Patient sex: F
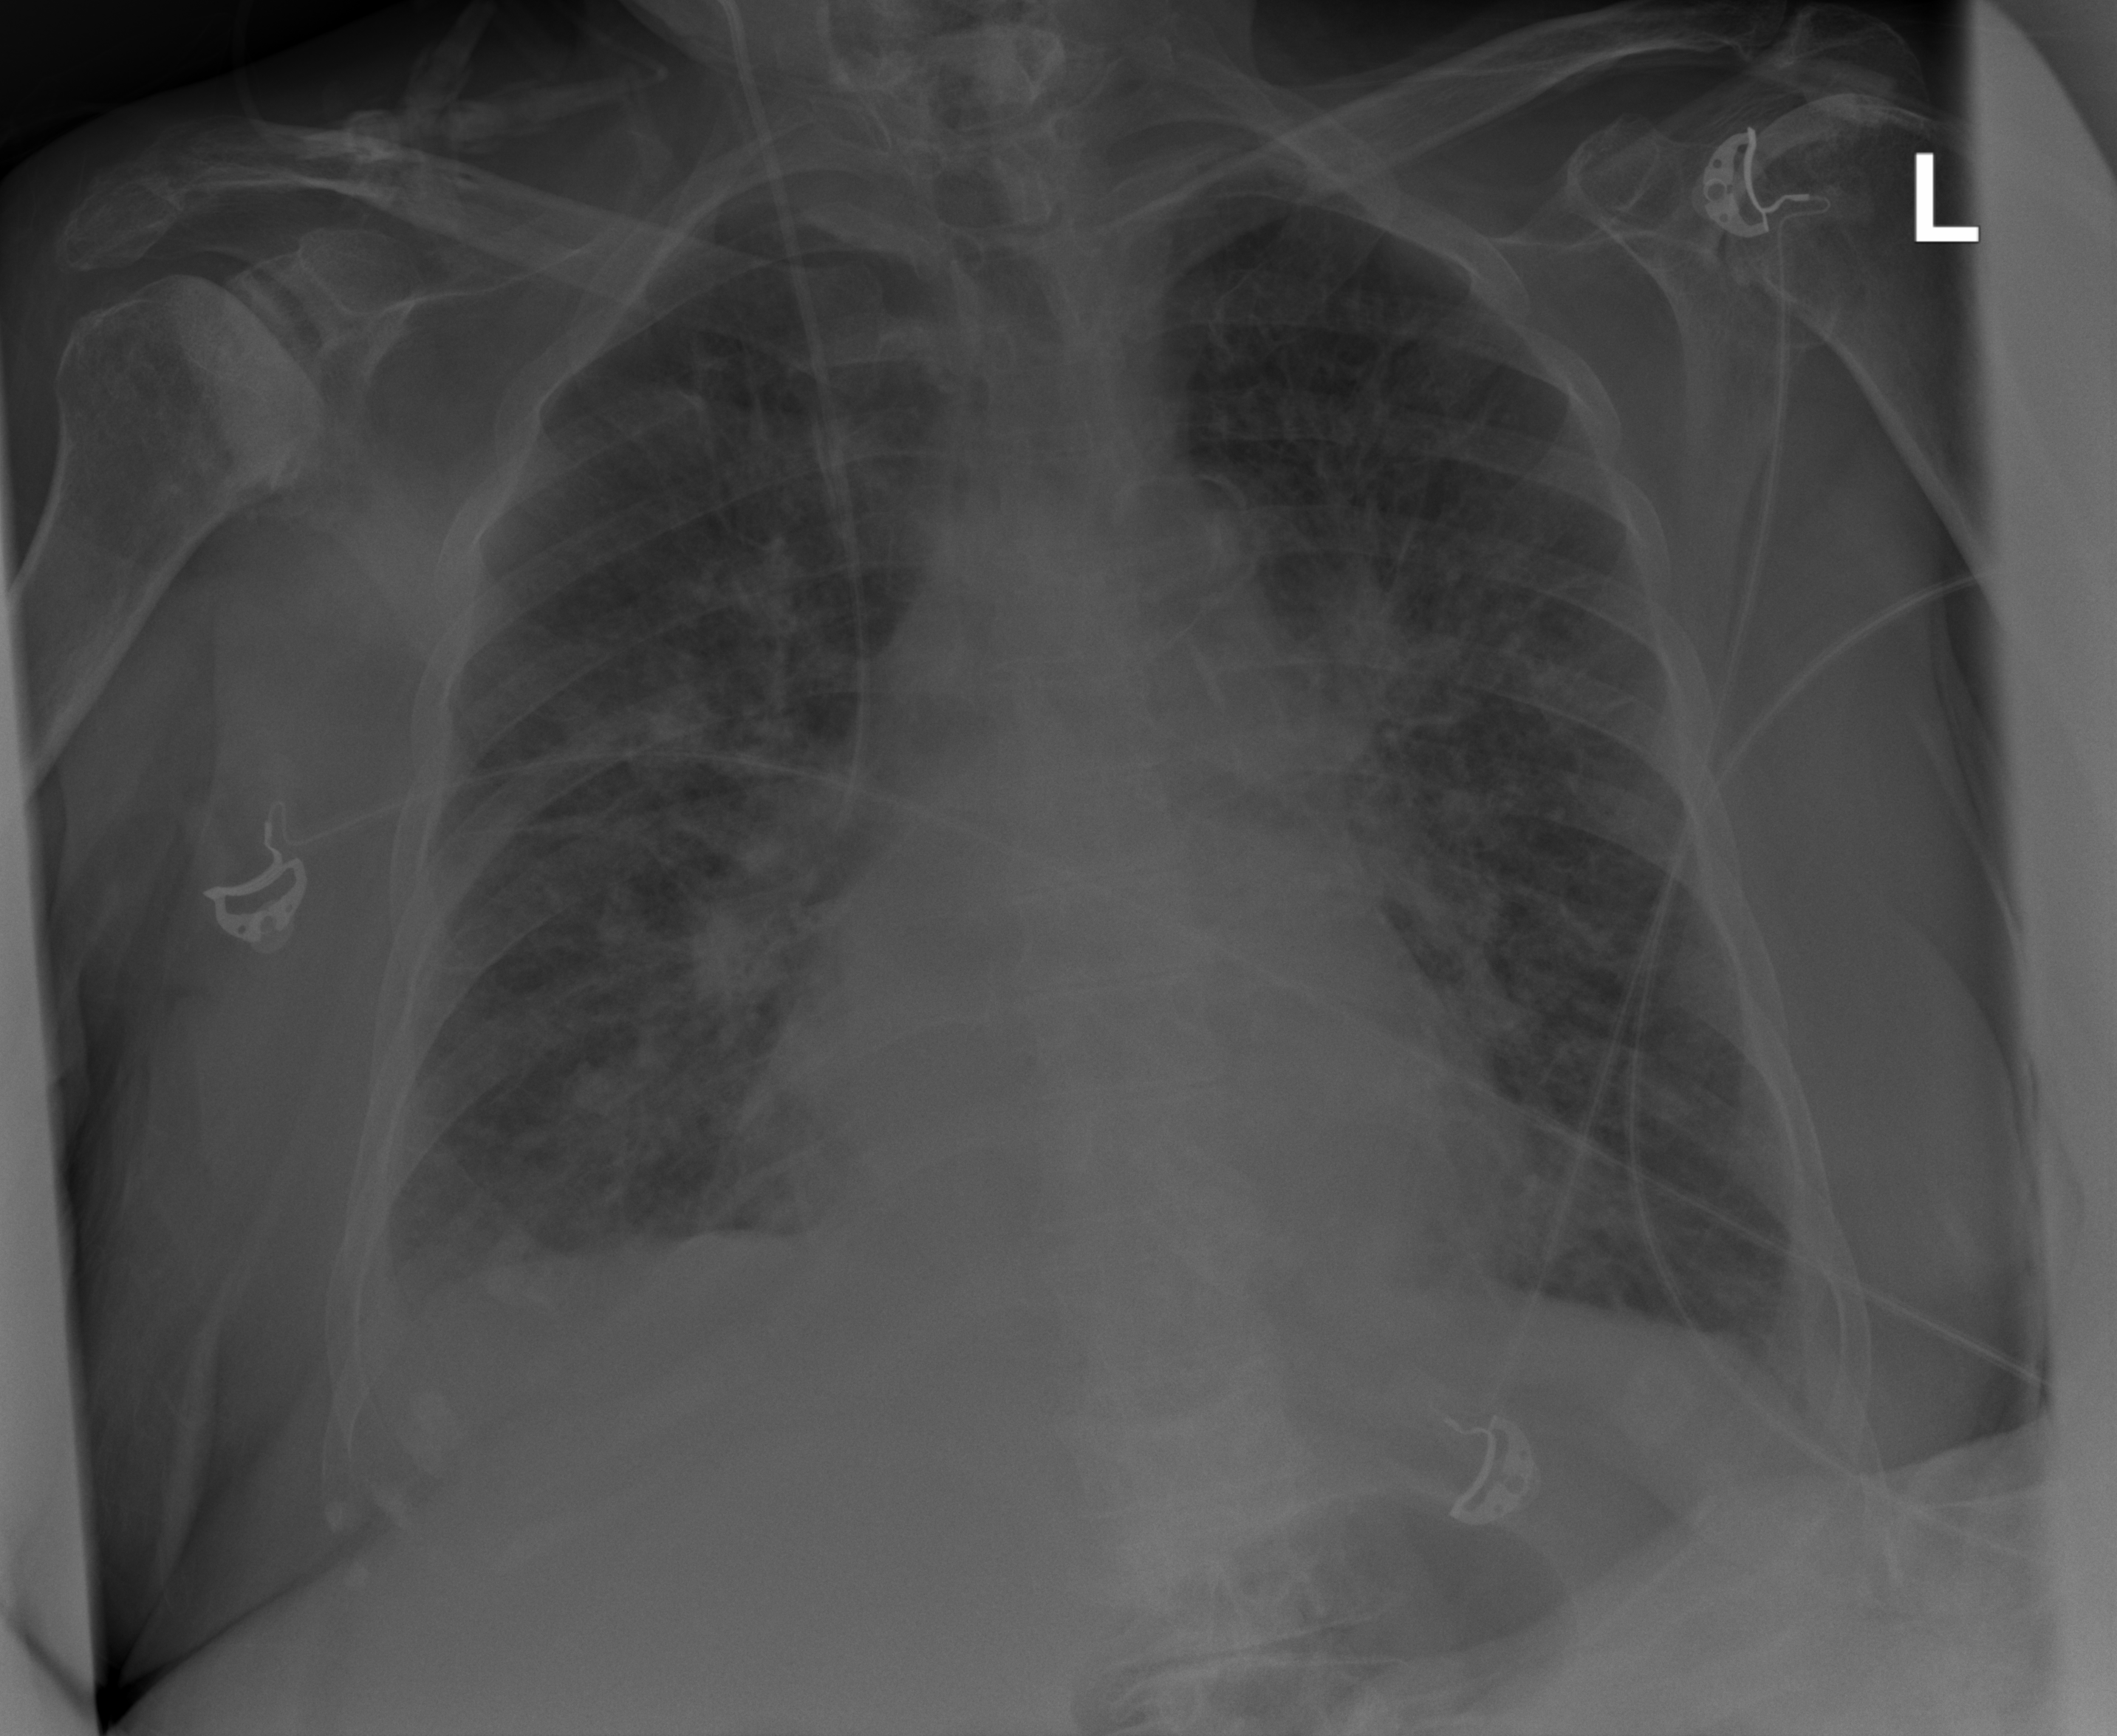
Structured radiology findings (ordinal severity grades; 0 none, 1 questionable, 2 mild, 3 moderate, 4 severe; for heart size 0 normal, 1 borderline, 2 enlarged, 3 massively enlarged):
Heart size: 1
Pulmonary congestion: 2
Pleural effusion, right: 2
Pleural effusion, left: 0
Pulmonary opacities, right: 2
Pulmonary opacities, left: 2
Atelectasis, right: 2
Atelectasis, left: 2